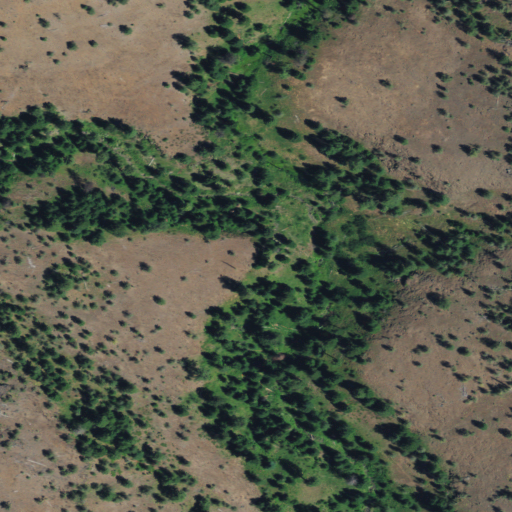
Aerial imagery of valley in Oregon named One Trough Canyon containing evergreen forest, grassland, and shrub